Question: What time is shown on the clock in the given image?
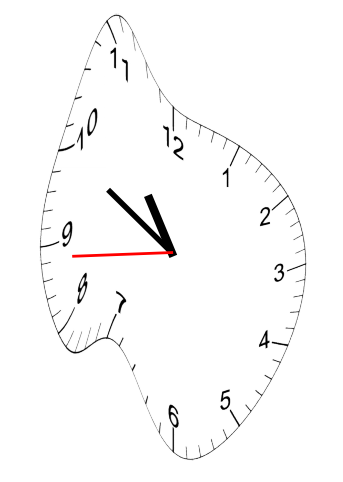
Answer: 10:49:44